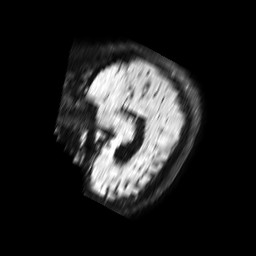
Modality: FLAIR
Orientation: sagittal
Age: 59
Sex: female
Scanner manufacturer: philips
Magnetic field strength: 1.5 T
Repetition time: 6 s
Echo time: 0.09739 s